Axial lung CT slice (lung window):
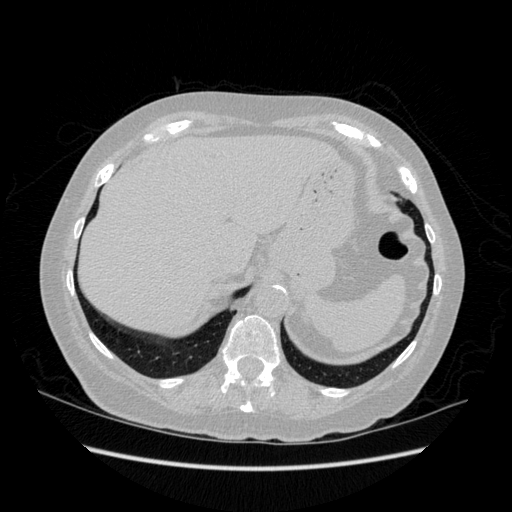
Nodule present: no